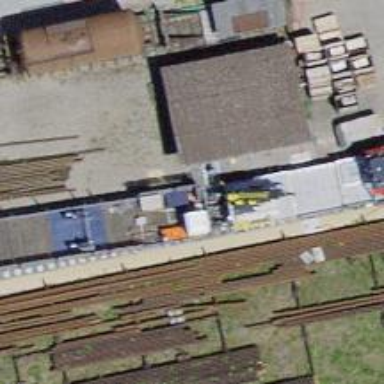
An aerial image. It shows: Railway switch.